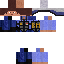
A male human skin with medium skin, wearing brown long hair dressed in a blue hoodie and black pants, featuring a closed mouth.